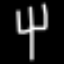
Label: fork